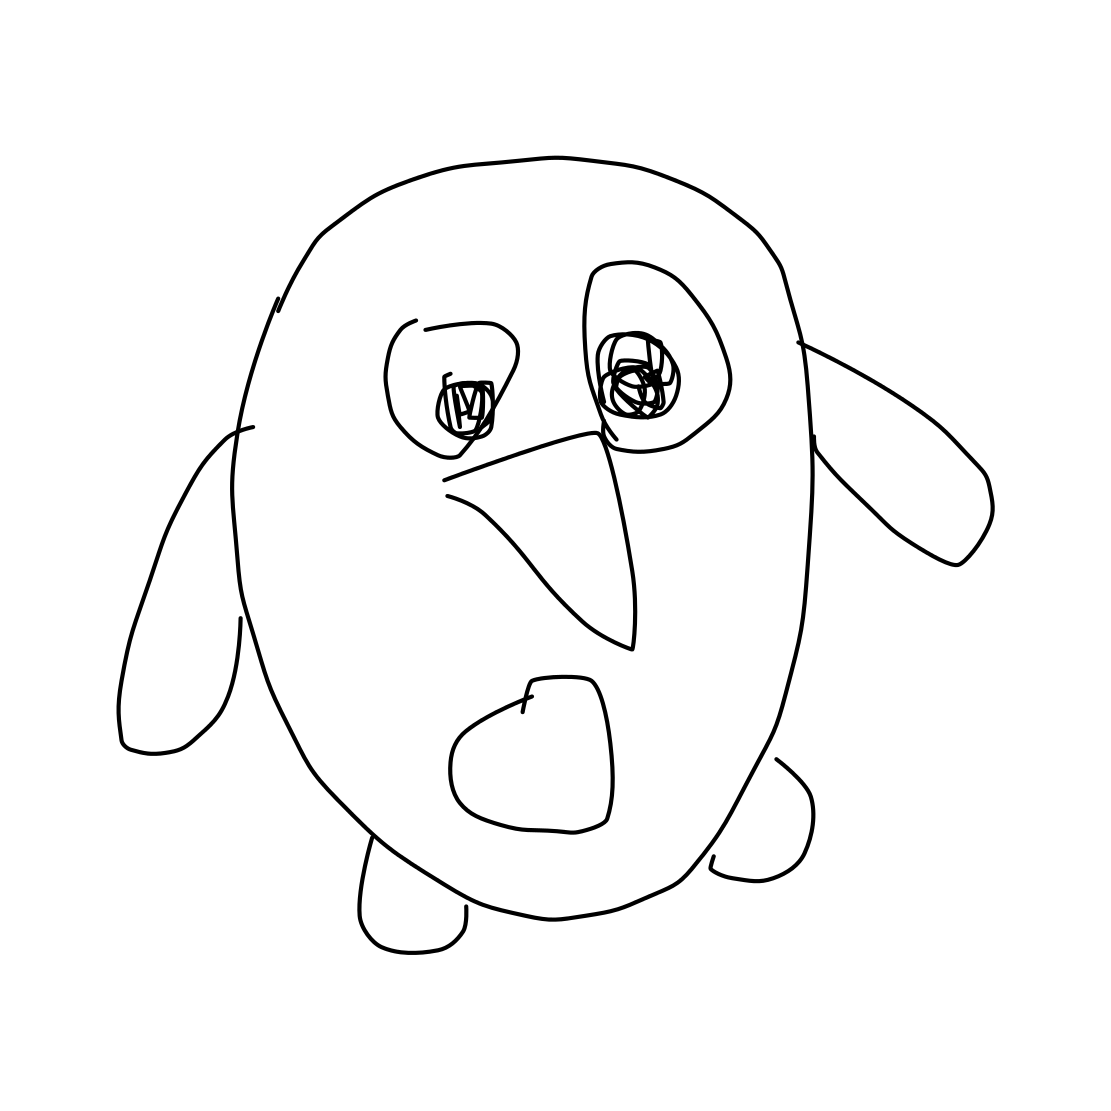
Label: penguin